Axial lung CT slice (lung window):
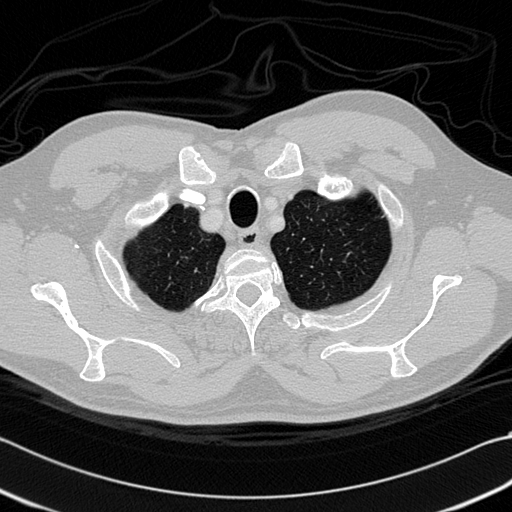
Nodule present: no